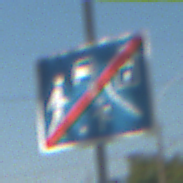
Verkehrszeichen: EndeVerkehrsberuhigterBereich
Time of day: Midday
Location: Outdoor (Urban)
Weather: Clear
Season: NotSpecified
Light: Natural